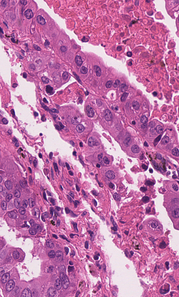
Tumor epithelial tissue: yes
Tumor-associated stroma tissue: yes
Normal tissue: no